Question: I have created a static library and added it to my project, when i try to debug my application it goes to the .m file of the library. If this library is distributed to some one he will also be able to see code in that library which is blunder, how should i get rid of this.Are there any settings that are to be changed?

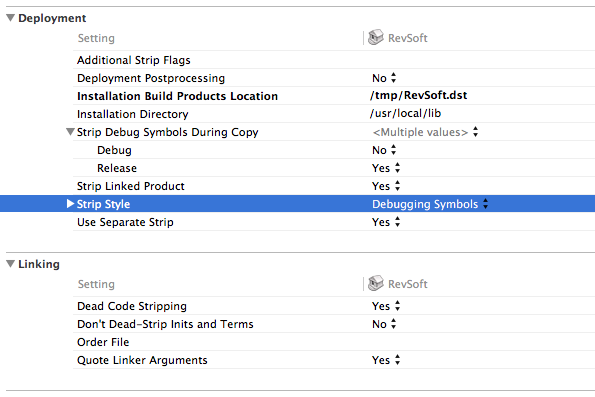
Answer: If you don't distribute the source file, they cannot see the source file. They may be able to see symbols within the library, such as function or method names, if you don't strip the binary after building it. There is a setting in the "Build Settings" of the project and target settings where you can turn stripping on or off. I believe that it's on for debug and off for release by default.